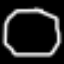
Label: octagon